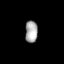
Tissue: lung
Cell type: Endothelial cells
Senescence score: 0.5415
Nuclear area (px): 270
Mean DAPI intensity: 166.256